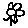
Label: flower